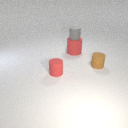
small brown rubber cylinder to the right of large red rubber cylinder